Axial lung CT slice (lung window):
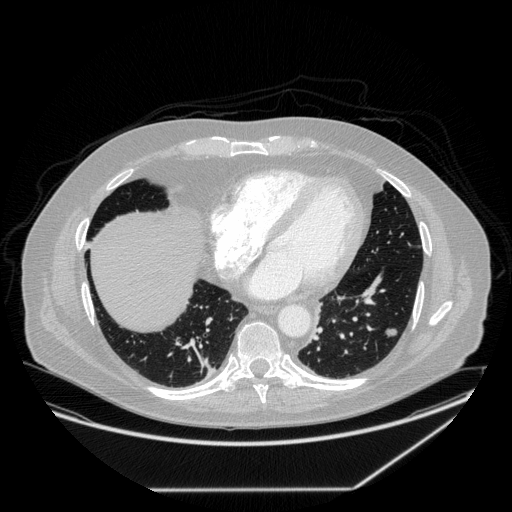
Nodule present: yes
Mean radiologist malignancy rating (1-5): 3.75